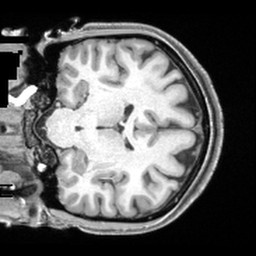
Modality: T1w
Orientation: coronal